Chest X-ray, PA view. Patient: 34 years old, sex F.
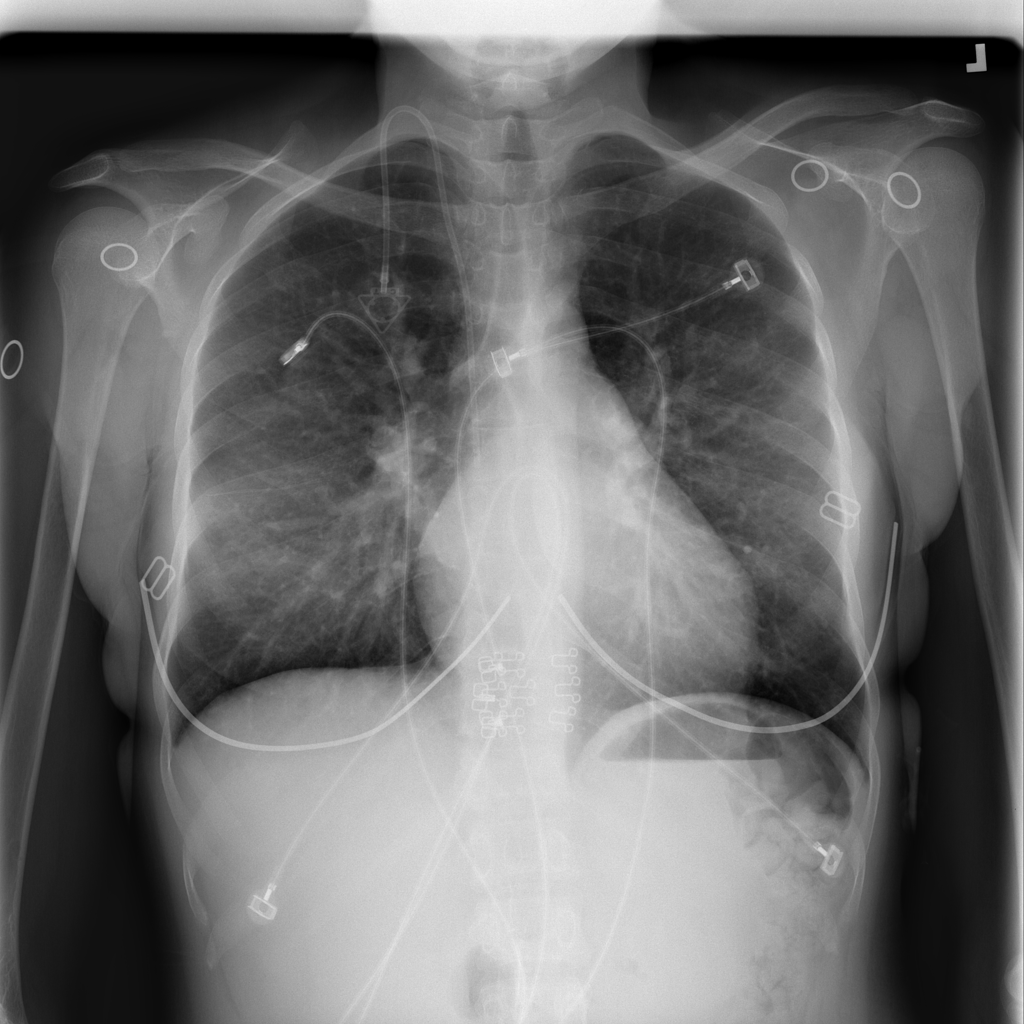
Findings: Infiltration, Nodule